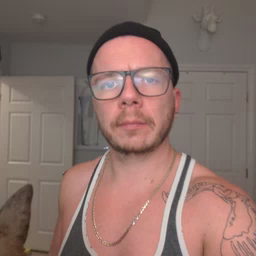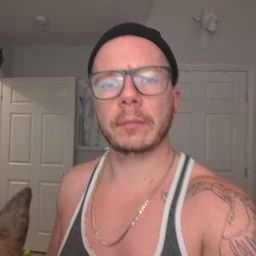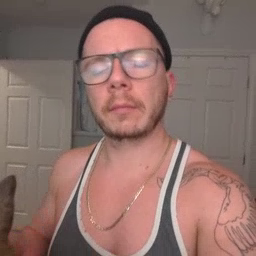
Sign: icecream